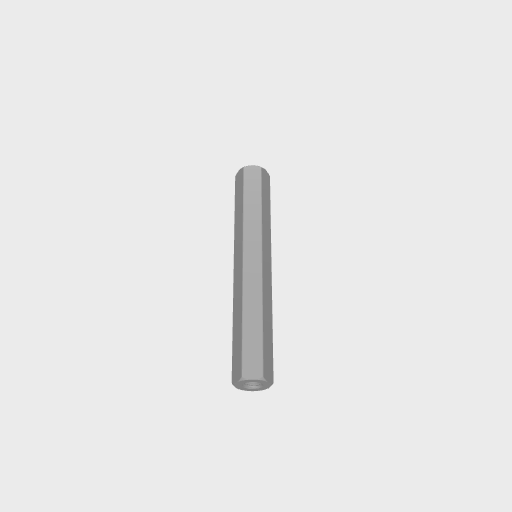
Part: Standoff8RID50